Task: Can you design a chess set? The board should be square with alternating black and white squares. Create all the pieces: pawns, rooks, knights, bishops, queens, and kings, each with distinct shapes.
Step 1965:
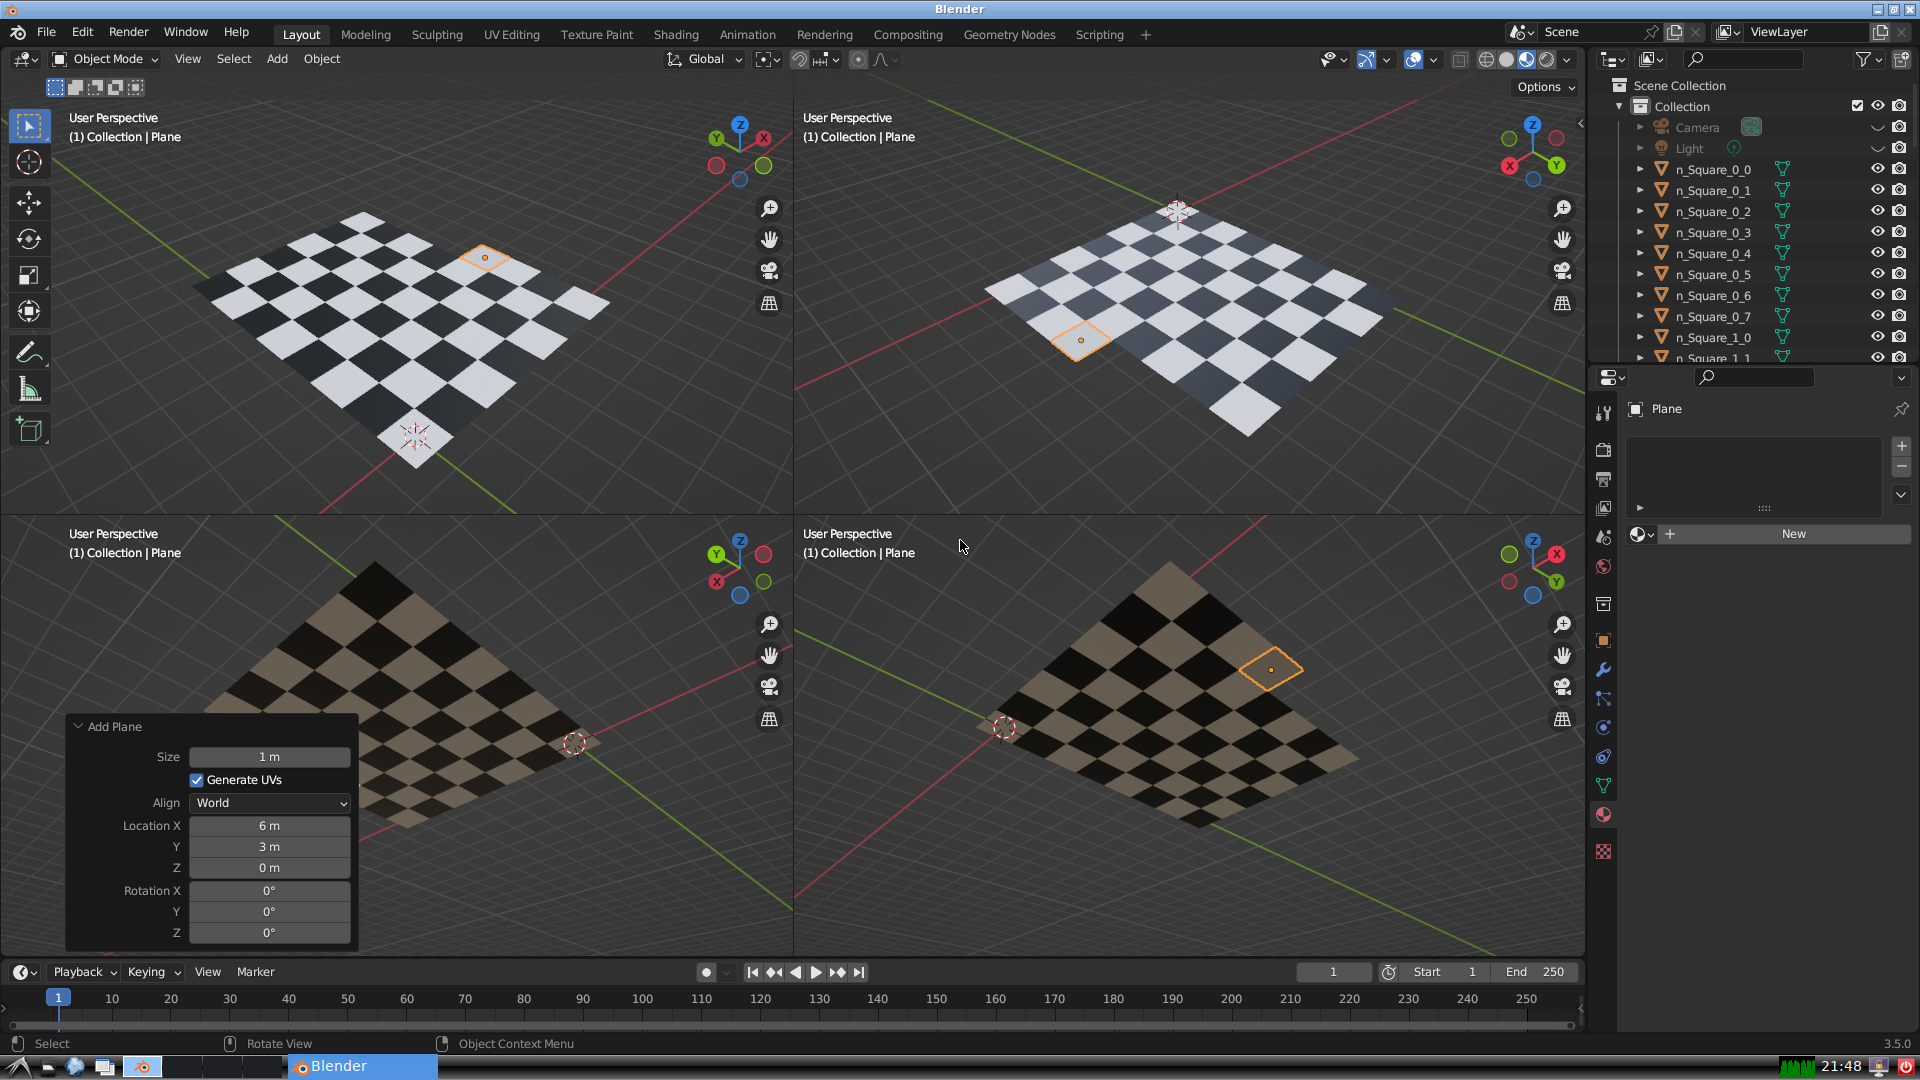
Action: {"mouse_move": [1608, 631]}